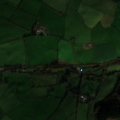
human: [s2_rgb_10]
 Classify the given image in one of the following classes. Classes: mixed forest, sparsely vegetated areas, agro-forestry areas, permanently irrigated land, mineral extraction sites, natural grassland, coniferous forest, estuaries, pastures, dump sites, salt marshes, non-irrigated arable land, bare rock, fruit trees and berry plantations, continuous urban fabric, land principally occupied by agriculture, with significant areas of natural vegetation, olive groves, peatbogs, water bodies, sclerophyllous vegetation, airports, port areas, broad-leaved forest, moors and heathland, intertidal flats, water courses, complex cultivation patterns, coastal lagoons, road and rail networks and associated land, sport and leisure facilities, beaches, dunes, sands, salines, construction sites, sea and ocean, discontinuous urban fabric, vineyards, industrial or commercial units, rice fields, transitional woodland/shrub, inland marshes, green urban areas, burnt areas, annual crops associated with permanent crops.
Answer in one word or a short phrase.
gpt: pastures